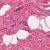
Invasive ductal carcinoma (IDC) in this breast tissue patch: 0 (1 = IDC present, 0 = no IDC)